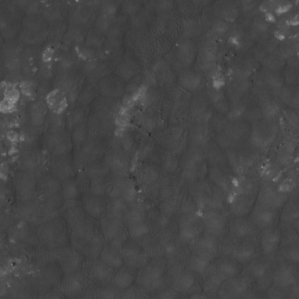
Label: non_frost